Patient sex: M
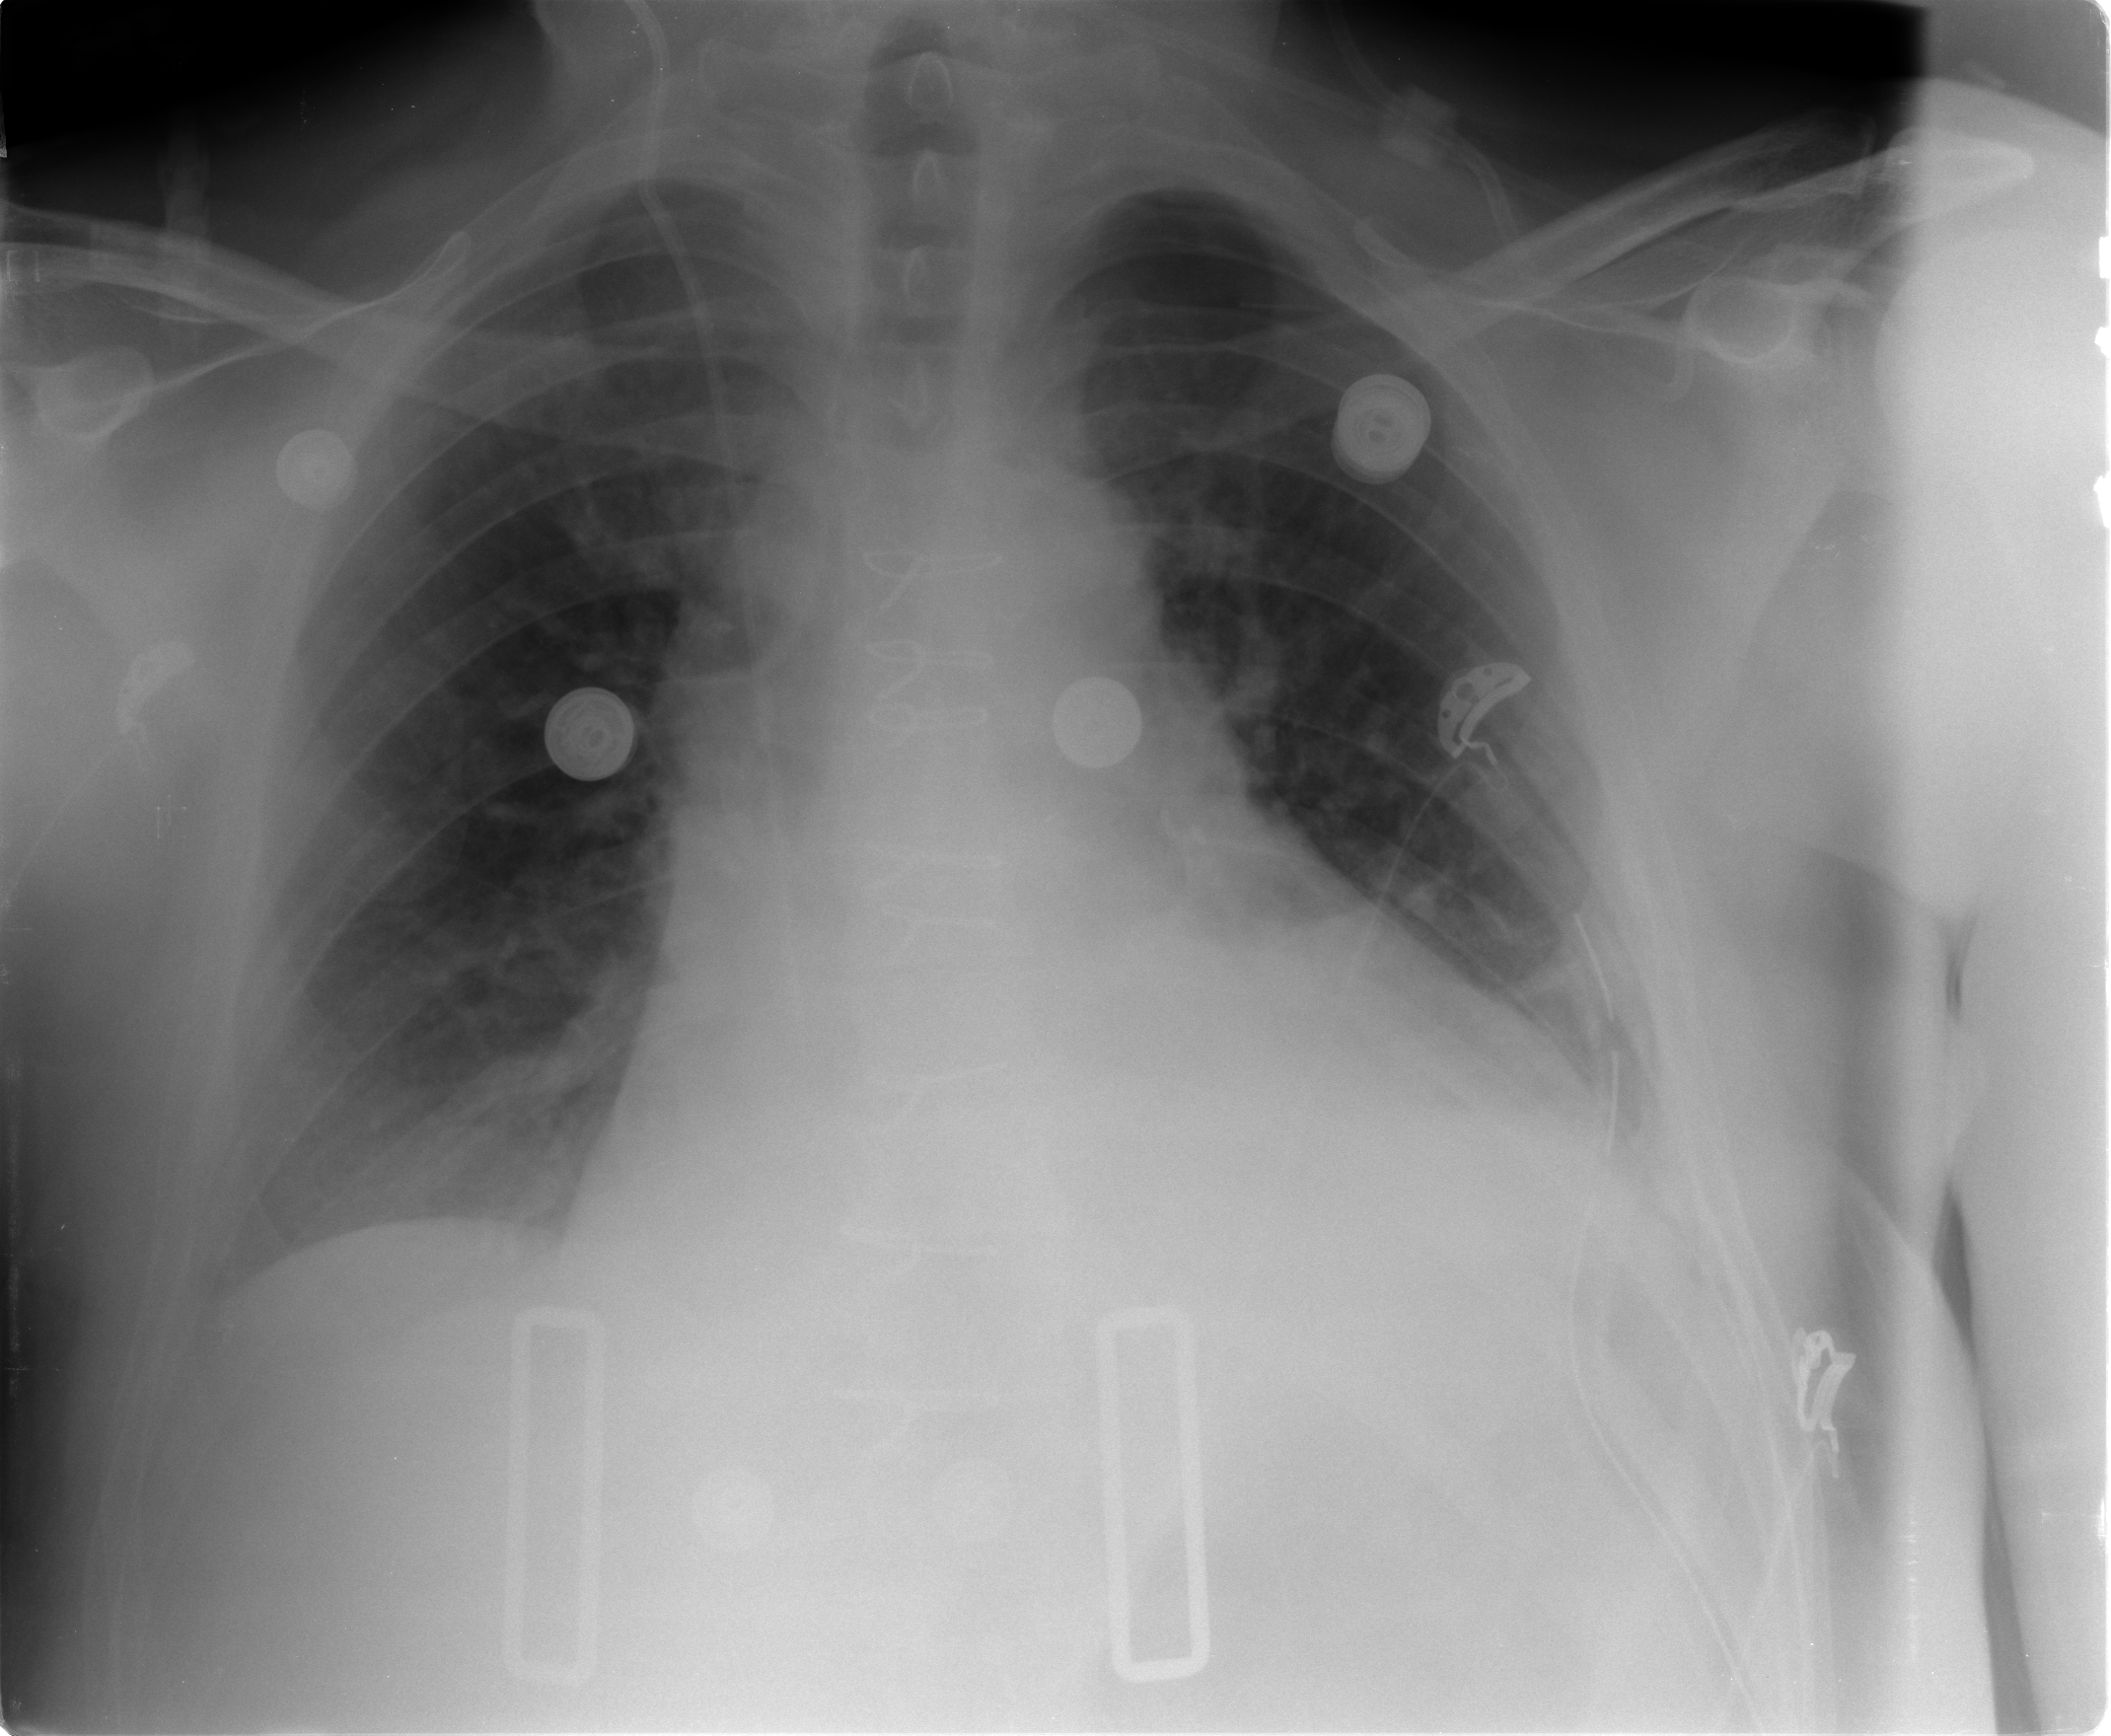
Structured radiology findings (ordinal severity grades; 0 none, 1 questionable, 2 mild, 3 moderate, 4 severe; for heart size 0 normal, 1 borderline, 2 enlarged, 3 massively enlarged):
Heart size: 2
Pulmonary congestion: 1
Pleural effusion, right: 2
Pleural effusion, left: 2
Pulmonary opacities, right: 0
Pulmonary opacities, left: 0
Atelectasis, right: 2
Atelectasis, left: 2